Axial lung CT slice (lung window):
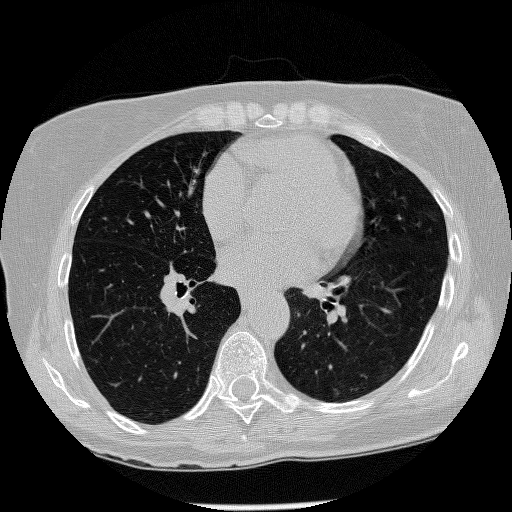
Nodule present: no